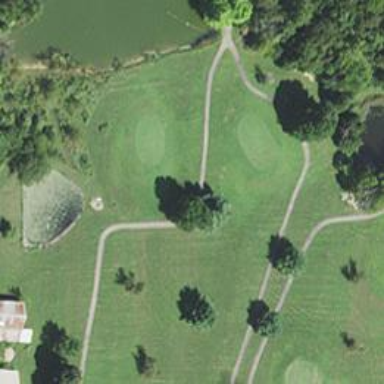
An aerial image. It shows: Service road used as golf cart path.